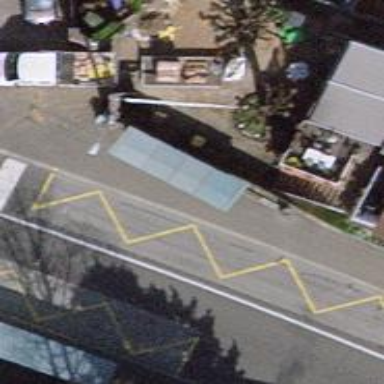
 serving as platform for public transportation."